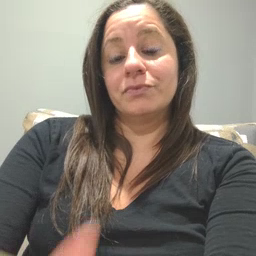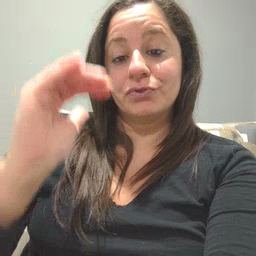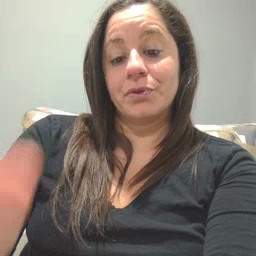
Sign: child